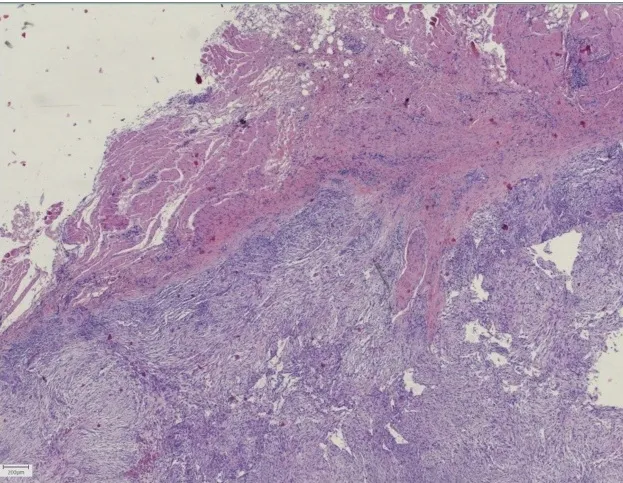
Central part of the tumour with a proliferation of spindle cells, tissue-culture like growth pattern, and close relation to skeletal muscle (top left). (Hematoxylin and eosin, x2,5).
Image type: pathology (h&e)